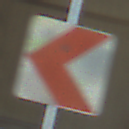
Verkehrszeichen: RichtungstafelnInKurvenKleinRechts
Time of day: Midday
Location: Indoor (Urban)
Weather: NotSpecified
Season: NotSpecified
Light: Natural